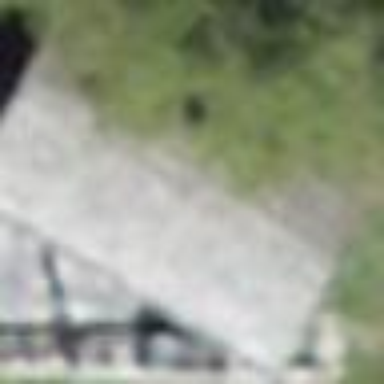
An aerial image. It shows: Building with tiled roof.